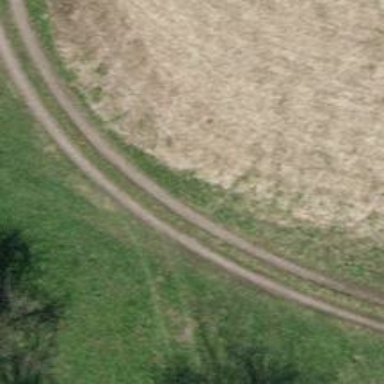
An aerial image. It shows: Compacted grade3 track.